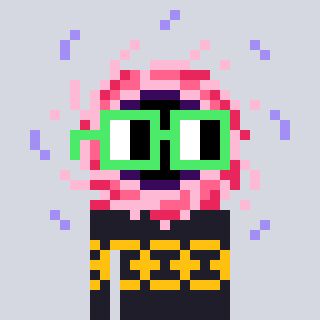
a pixel art character with square light green glasses, a blackhole-shaped head and a grayscale-colored body on a cool background